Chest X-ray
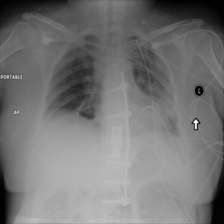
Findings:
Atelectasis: positive
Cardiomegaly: negative
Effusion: negative
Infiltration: negative
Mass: negative
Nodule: negative
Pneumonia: negative
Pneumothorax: negative
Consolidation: positive
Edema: negative
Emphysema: negative
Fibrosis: negative
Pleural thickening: negative
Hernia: negative